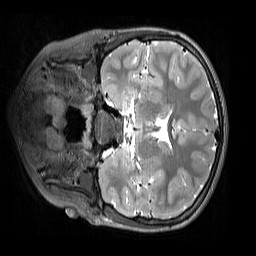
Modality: T2w
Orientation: coronal
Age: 9
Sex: male
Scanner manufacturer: siemens
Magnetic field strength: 3 T
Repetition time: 3.2 s
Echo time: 0.408 s